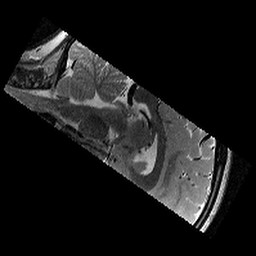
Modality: T2w
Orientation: sagittal
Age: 11
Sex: female
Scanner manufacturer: siemens
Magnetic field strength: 3 T
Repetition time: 9.23 s
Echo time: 0.067 s